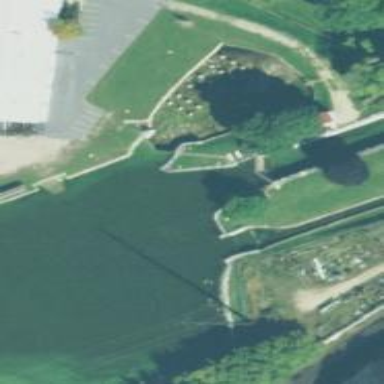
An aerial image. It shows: Lock gate on waterway.